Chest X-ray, PA view. Patient: 29 years old, sex F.
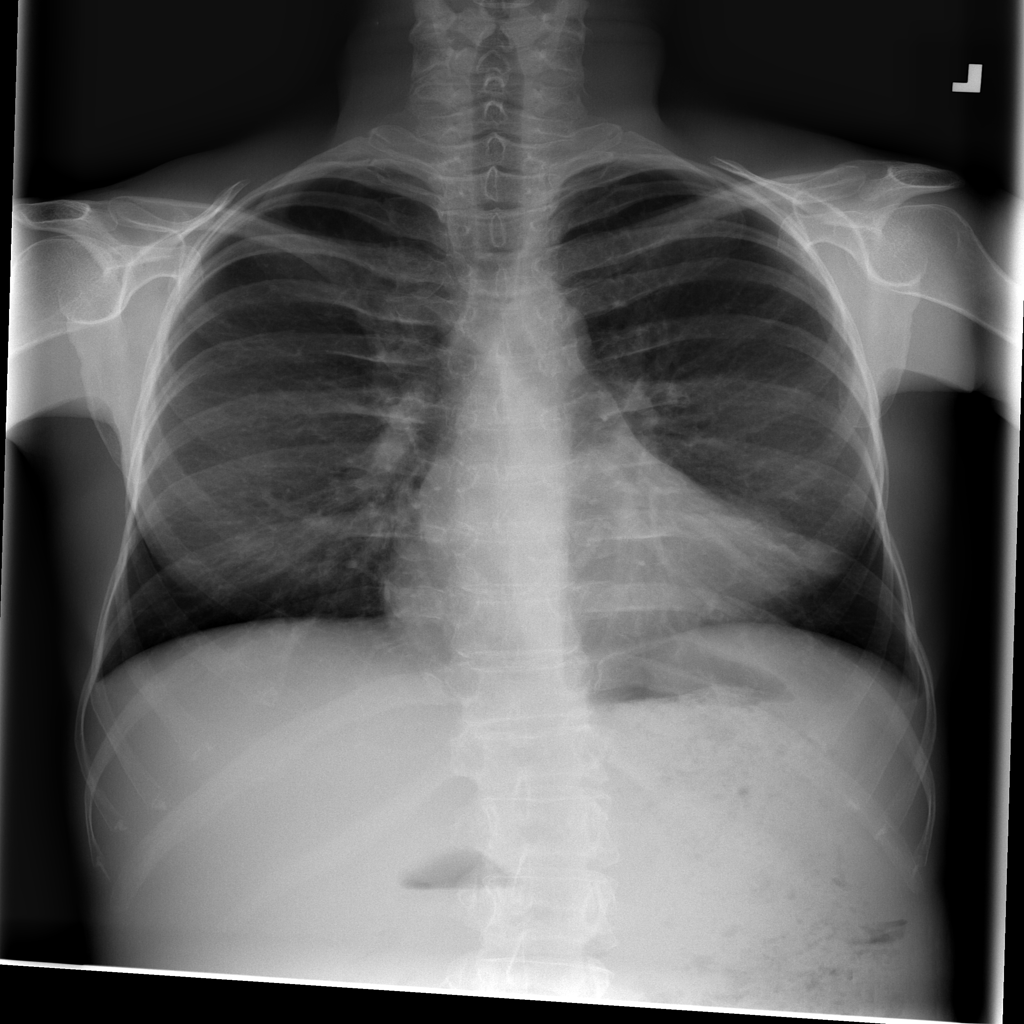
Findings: No Finding